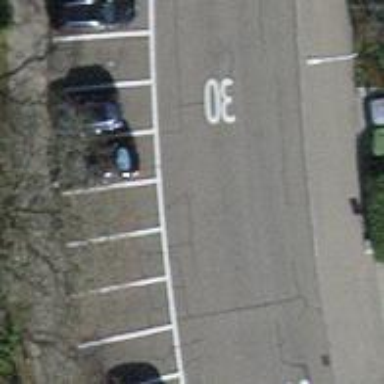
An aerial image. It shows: Parking area with asphalt surface.